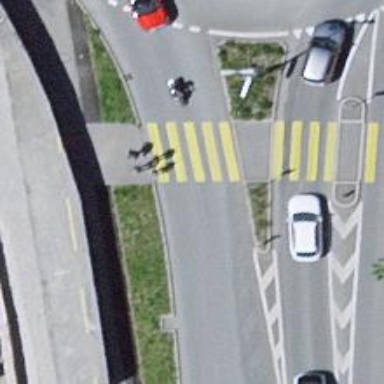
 and on the left there is shared bus and cycle lane."